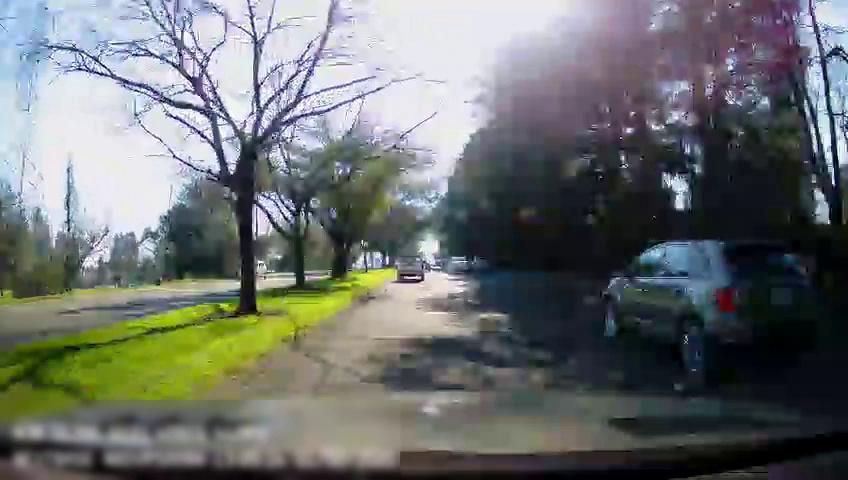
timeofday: Day
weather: Sunny
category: Drivable Space
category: Drivable Space
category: Vehicles | Car
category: Vehicles | Truck
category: Vehicles | SUV
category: Vehicles | Car
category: Vehicles | Car